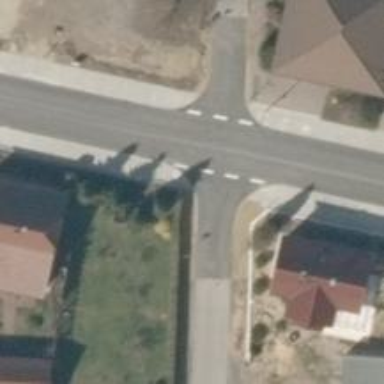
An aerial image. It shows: Asphalt road classified as tertiary.